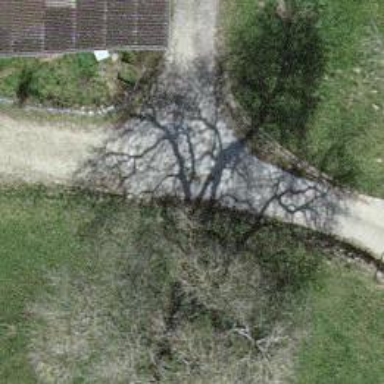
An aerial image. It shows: Driveway leading to service road.